Question: I need to reshape data.frame in R .
In short, change of values of objects (x1 to x6) is visible row by row (from 1990 to 1995):
'''
> tab1[1:10, ] # raw data see plot for tab1
id value year
1 x1 7 1990
2 x1 10 1991
3 x1 11 1992
4 x1 7 1993
5 x1 3 1994
6 x1 1 1995
7 x2 6 1990
8 x2 7 1991
9 x2 9 1992
10 x2 5 1993
'''
Table 1 - see that minimal value from all timeseries is "0"
Table 2 - rescale each timeseries that would have minimal value equal "0".
.
Table 3 - apply 'diff()' function on each timeline.
Table 4 - apply 'sort()' function on each timeseries.
'''
> tab4[1:10, ]
id value time
1 x1 -4 1
2 x1 -4 2
3 x1 -2 3
4 x1 1 4
5 x1 3 5
6 x2 -4 1
7 x2 -3 2
8 x2 1 3
9 x2 1 4
10 x2 2 5
'''

'''
# Source data:
tab1 <- data.frame(id = rep(c("x1","x2","x3","x4","x5","x6"), each = 6),
value = c(7,10,11,7,3,1,6,7,9,5,2,3,11,9,7,9,1,
0,1,2,2,4,7,4,2,3,1,6,4,2,3,5,4,3,5,6),
year = rep(c(1990:1995), times = 6))
tab2 <- data.frame(id = rep(c("x1","x2","x3","x4","x5","x6"), each = 6),
value = c(6,9,10,6,2,0,4,5,7,3,0,1,11,9,7,9,1,0,
0,1,1,3,6,3,1,2,0,5,3,1,0,2,1,0,2,3),
year = rep(c(1990:1995), times = 6))
tab3 <- data.frame(id = rep(c("x1","x2","x3","x4","x5","x6"), each = 5),
value = c(3,1,-4,-4,-2,1,2,-4,-3,1,-2,-2,2,-8,-1,
1,0,2,3,-3,1,-2,5,-2,-2,2,-1,-1,2,1),
time = rep(c(1:5), times = 6))
tab4 <- data.frame(id = rep(c("x1","x2","x3","x4","x5","x6"), each = 5),
value = c(-4,-4,-2,1,3,-4,-3,1,1,2,-8,-2,-2,-1,2,
-3,0,1,2,3,-2,-2,-2,1,5,-1,-1,1,2,2),
time = rep(c(1:5), times = 6))
'''
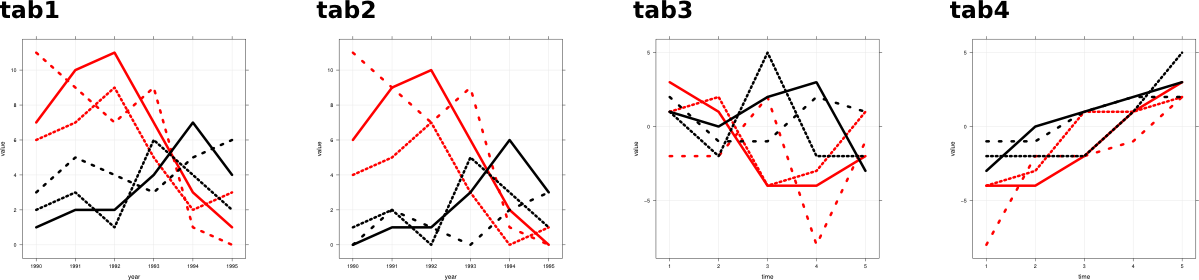
Answer: It sounds like you want to apply a set of functions to each group of a grouping variable. There are many ways to do this in R (from base R 'by' and 'tapply' to add-on packages like 'plyr', 'data.table', and 'dplyr'). I've been learning how to use package 'dplyr', and came up with the following solution.
'''
require(dplyr)
tab4 = tab1 %>%
group_by(id) %>% # group by id
mutate(value = value - min(value), value = value - lag(value)) %>% # group min to 0, difference lag 1
na.omit %>% # remove NA caused by lag 1 differencing
arrange(id, value) %>% # order by value within each id
mutate(time = 1:length(value)) %>% # Make a time variable from 1 to 5 based on current order
select(-year) # remove year column to match final OP output
'''